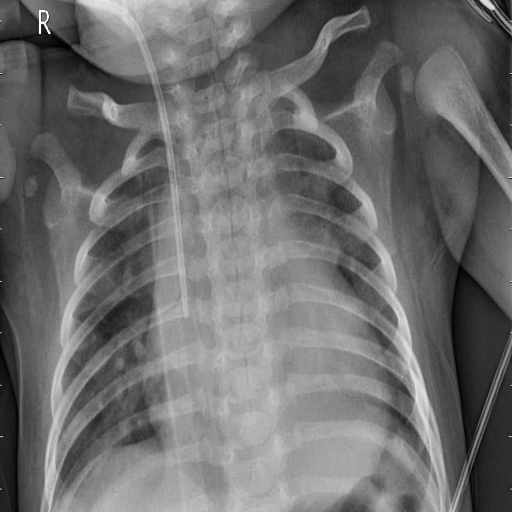
Finding: PNEUMONIA